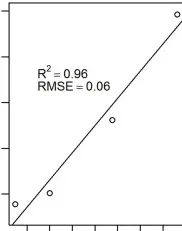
Leica scanners, and their coefficients of determination (R2) and root mean square error (RMSE) values. DN, digital number.
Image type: pathology (immunostaining)